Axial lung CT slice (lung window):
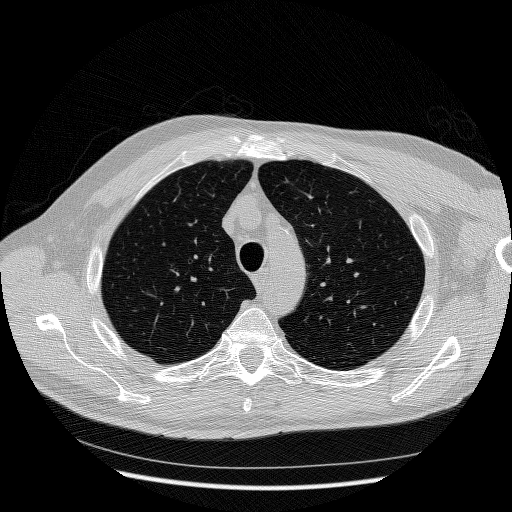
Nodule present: no